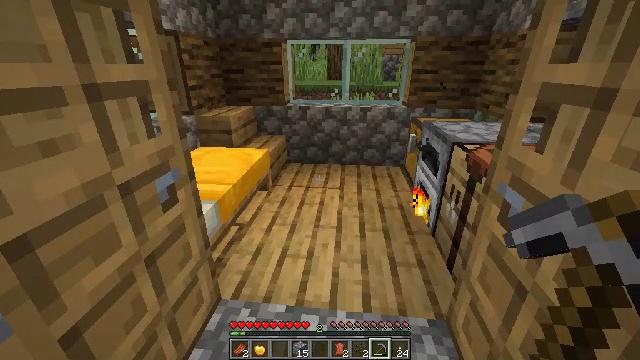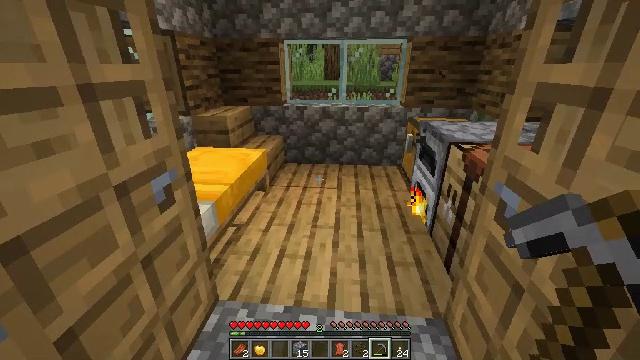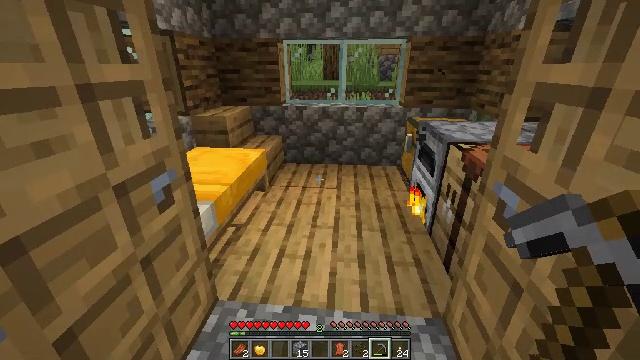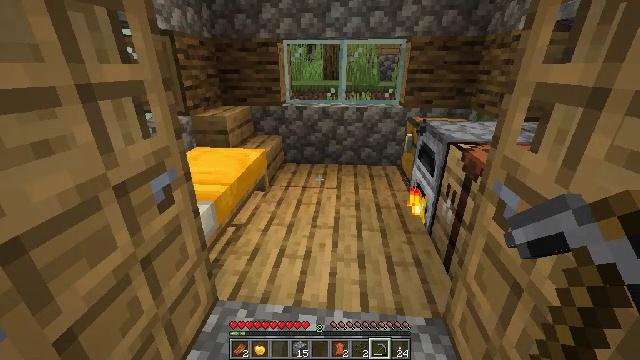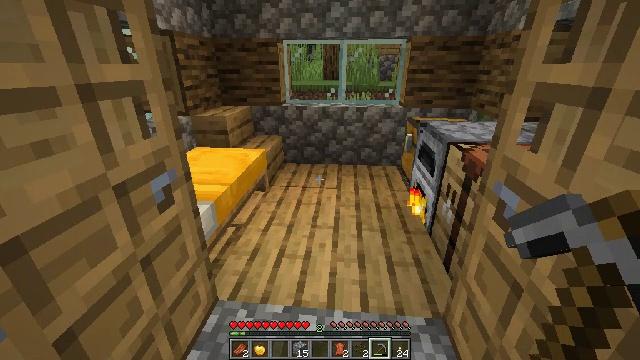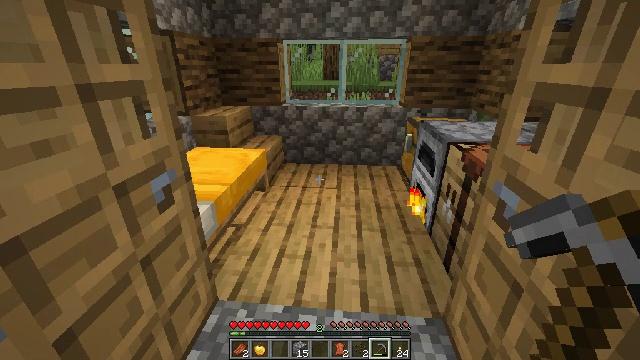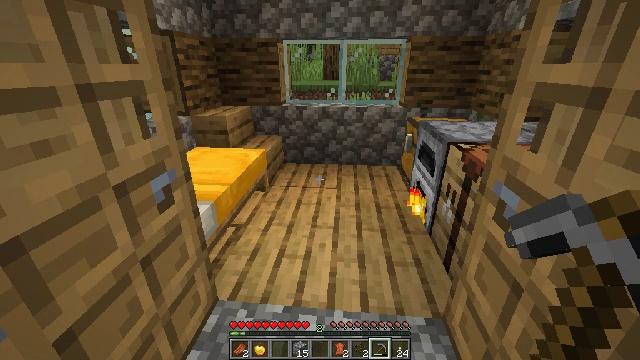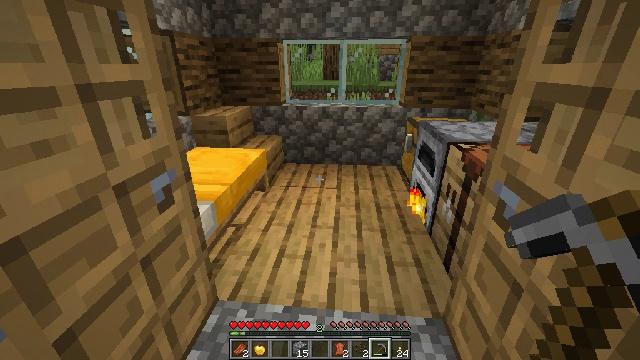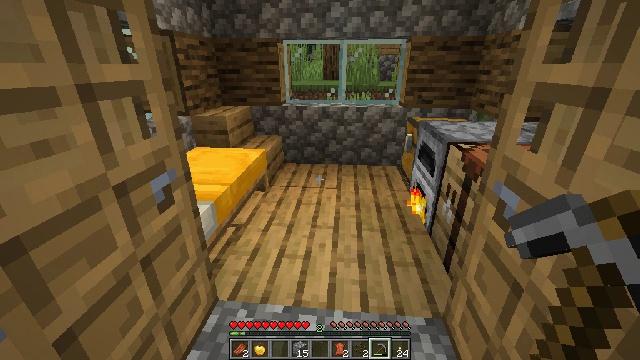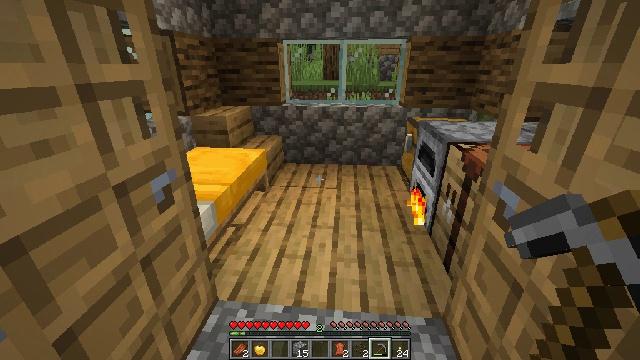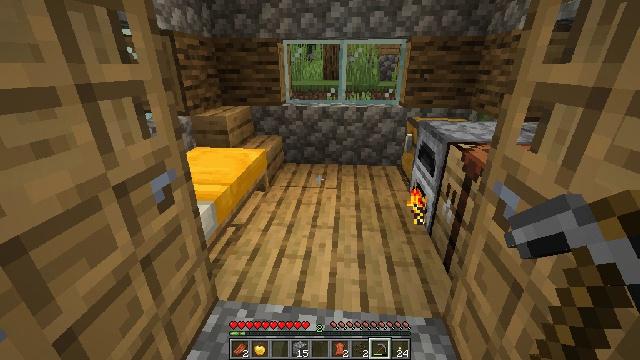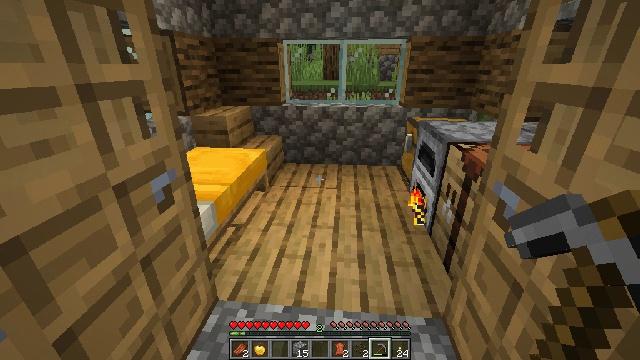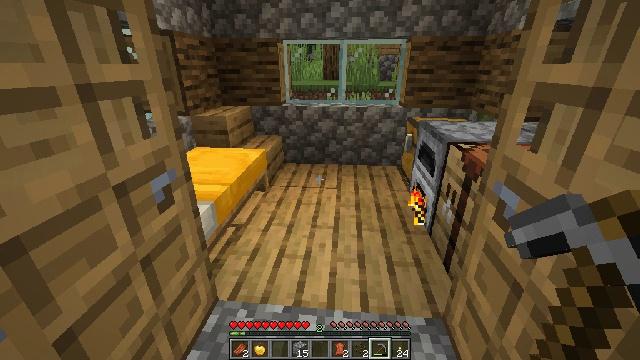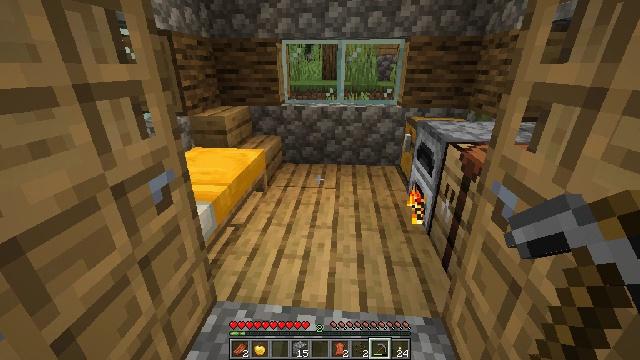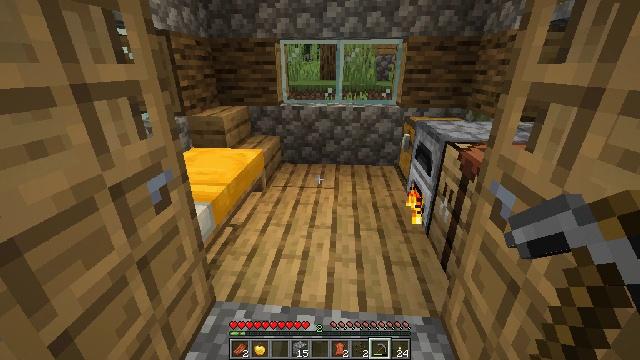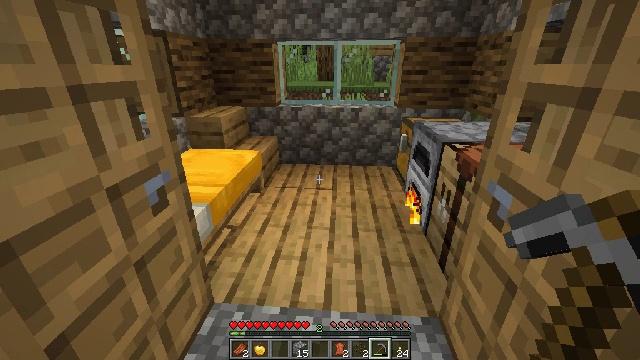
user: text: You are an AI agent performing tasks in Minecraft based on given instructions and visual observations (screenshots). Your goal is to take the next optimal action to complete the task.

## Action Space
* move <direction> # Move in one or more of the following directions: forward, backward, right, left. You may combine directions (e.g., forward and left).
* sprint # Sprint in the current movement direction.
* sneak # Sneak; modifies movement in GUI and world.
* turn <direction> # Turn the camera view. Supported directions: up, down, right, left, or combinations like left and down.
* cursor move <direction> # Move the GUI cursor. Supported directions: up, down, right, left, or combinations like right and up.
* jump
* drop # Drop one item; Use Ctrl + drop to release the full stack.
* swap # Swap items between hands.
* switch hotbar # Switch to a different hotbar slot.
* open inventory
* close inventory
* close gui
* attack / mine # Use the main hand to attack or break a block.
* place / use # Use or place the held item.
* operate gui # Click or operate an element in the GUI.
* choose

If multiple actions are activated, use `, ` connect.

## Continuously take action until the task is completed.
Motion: motion action
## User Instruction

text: Remove the oak stairs to repurpose them.
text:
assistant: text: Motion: no_op
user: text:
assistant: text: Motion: no_op
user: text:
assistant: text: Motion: no_op
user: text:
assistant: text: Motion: no_op
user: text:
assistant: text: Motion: no_op
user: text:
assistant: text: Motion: no_op
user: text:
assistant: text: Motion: no_op
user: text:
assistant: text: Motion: no_op
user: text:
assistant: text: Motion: no_op
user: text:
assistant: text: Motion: no_op
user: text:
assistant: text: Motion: no_op
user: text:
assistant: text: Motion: no_op
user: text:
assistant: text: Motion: no_op
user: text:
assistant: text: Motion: no_op
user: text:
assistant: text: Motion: no_op
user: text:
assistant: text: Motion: no_op
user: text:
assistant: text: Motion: no_op
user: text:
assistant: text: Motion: no_op
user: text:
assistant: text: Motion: no_op
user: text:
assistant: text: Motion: no_op
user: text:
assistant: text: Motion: no_op
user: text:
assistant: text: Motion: move left
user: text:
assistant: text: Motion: move left
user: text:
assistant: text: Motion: move left
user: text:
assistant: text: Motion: move left
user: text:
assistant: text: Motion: move left
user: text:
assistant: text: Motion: move left
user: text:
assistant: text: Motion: move left
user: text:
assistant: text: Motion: no_op
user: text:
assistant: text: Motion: no_op